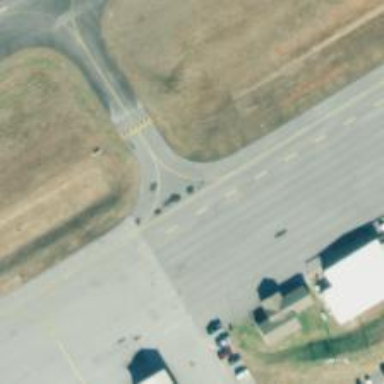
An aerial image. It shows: Image of taxiway at airport.